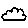
Label: cloud